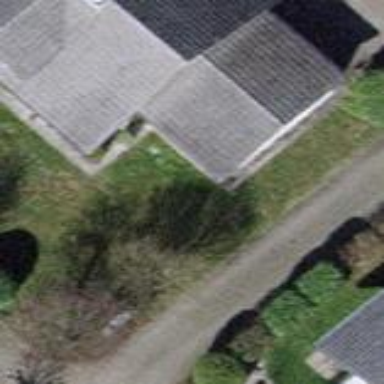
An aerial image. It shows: Garage.